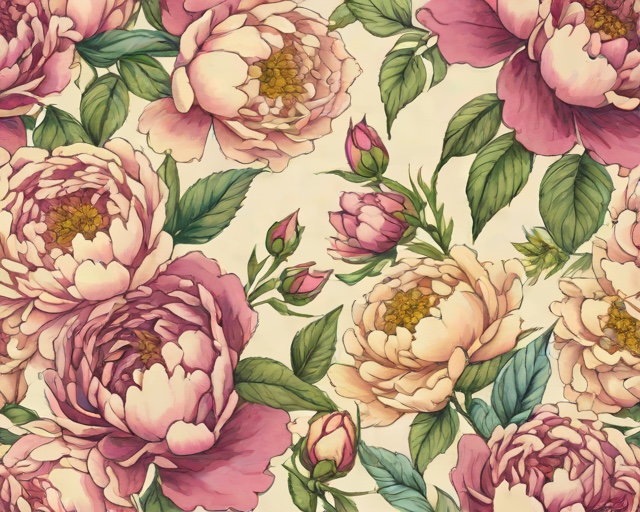
Category: Anniversary